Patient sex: M
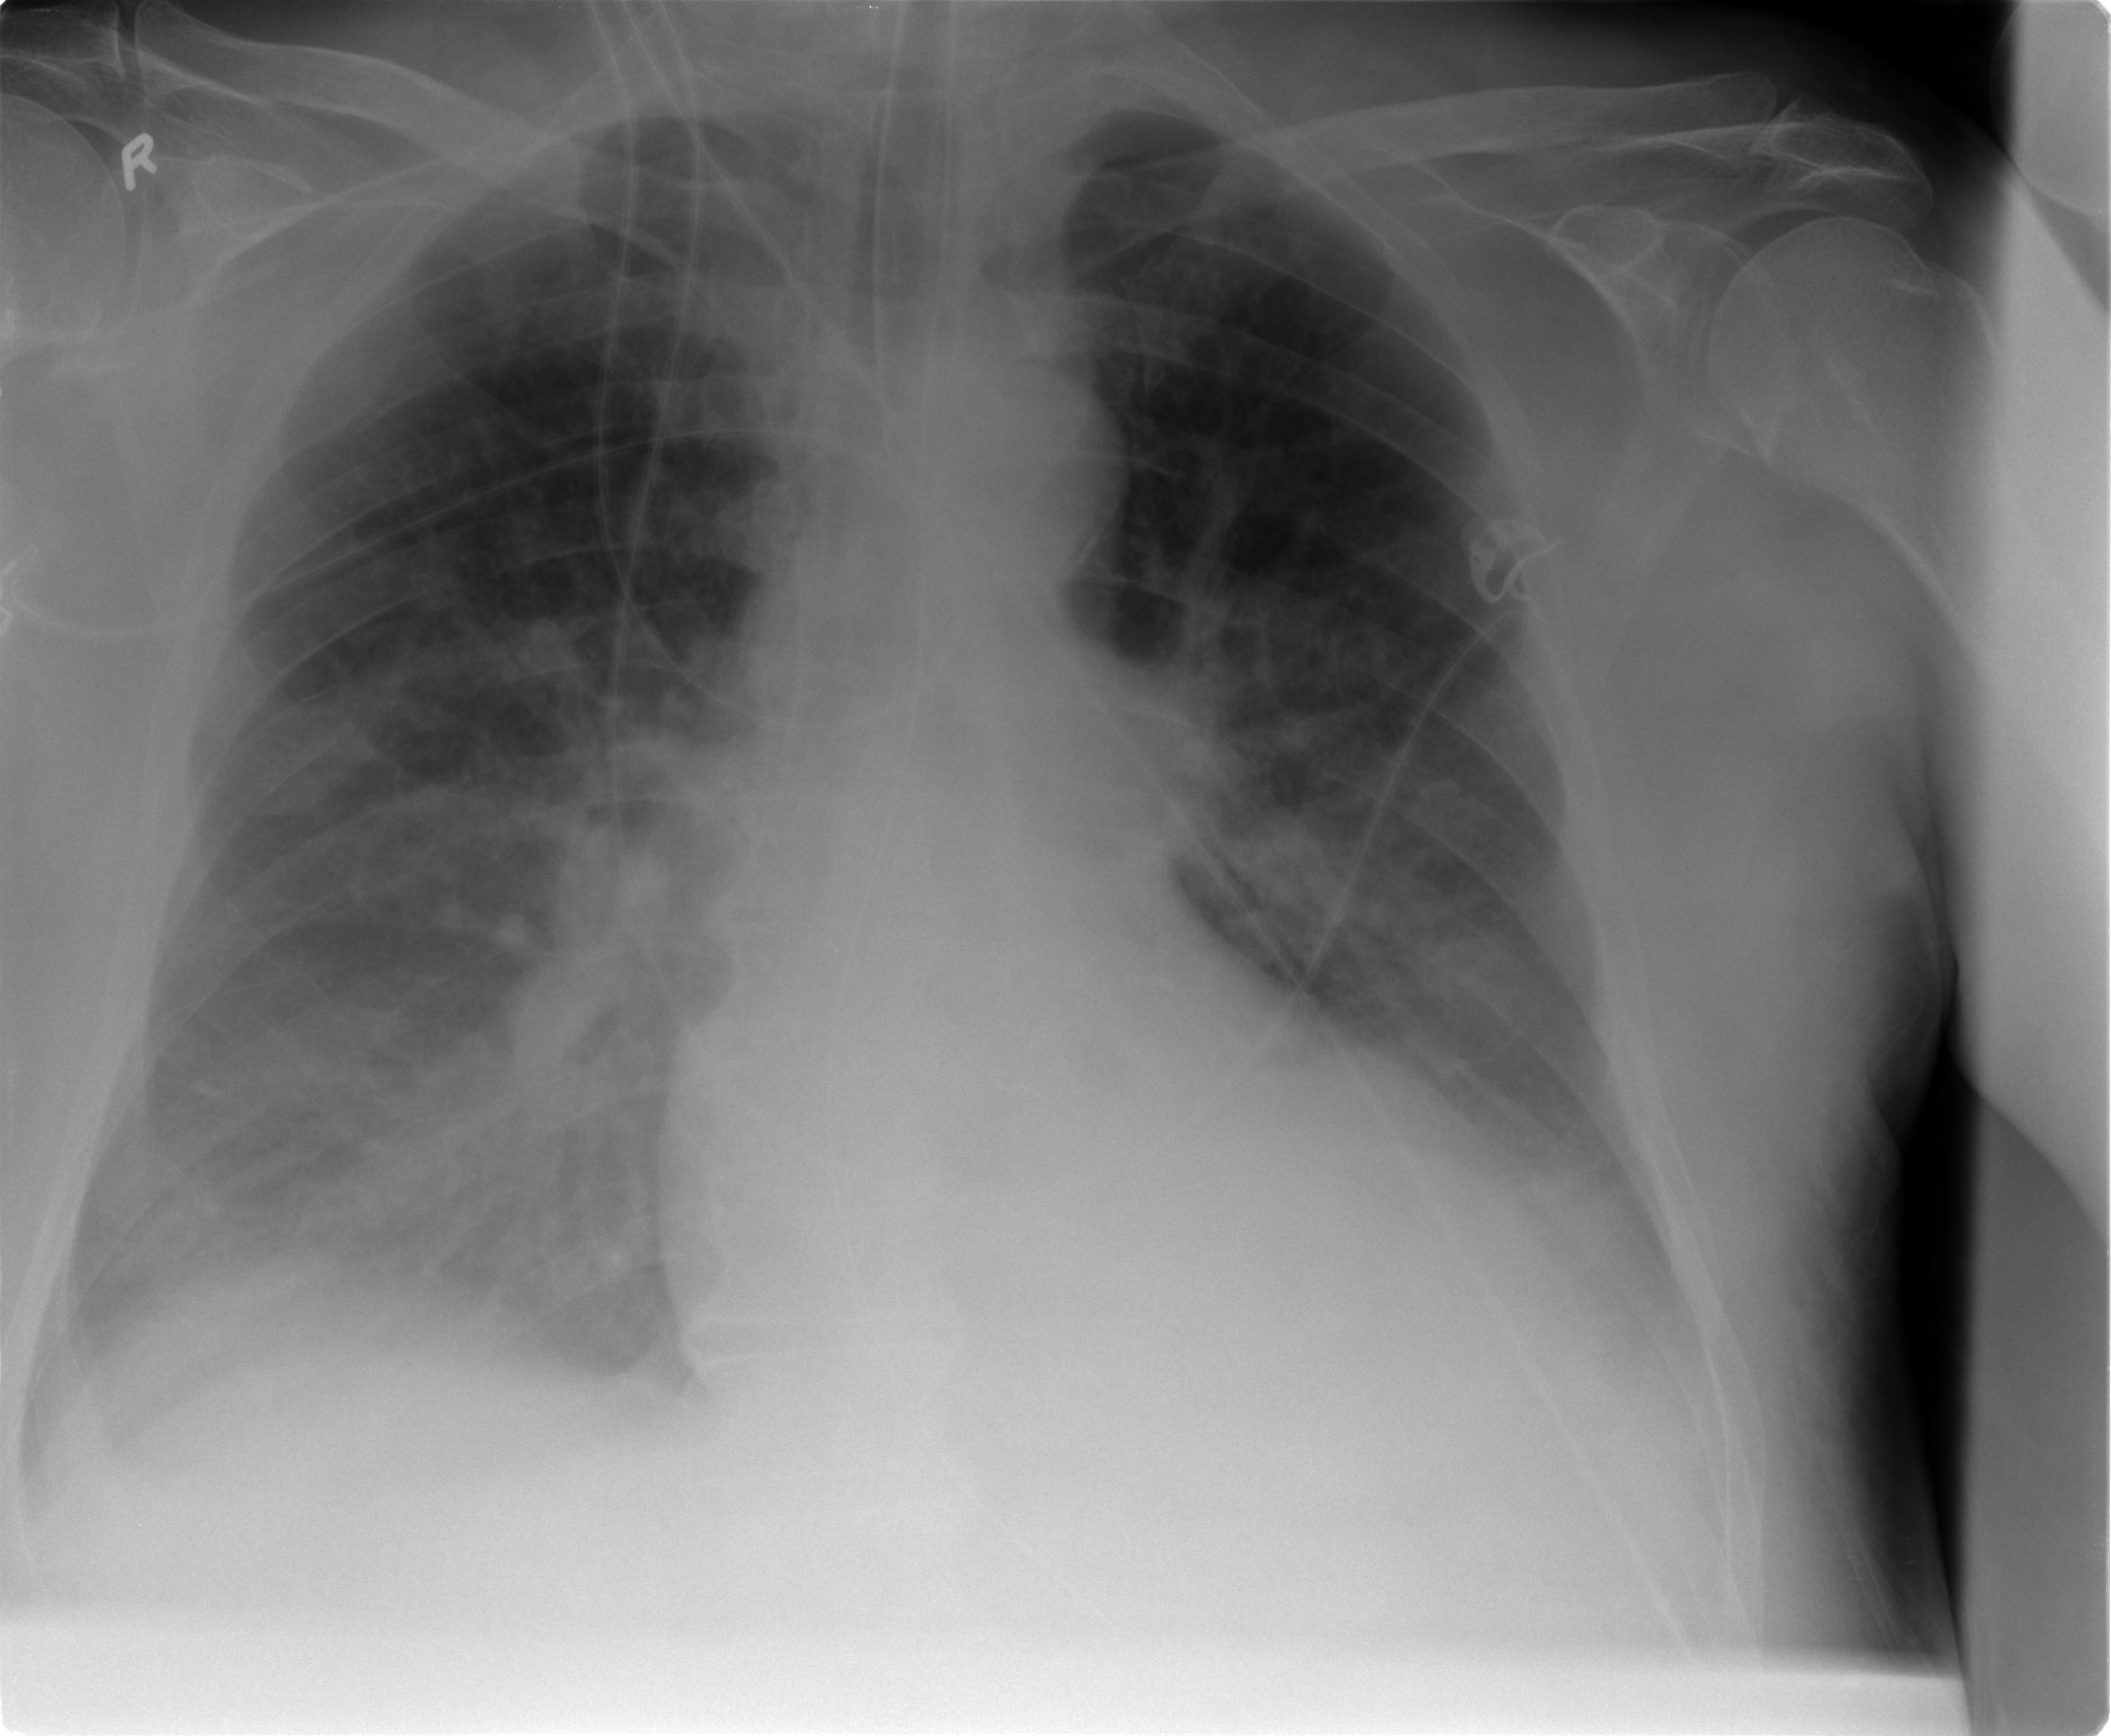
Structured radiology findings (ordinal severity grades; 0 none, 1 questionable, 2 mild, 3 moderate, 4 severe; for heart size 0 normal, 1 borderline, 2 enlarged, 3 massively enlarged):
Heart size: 1
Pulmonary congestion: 3
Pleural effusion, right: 3
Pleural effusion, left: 2
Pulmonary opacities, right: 2
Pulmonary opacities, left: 2
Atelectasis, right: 3
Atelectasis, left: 2